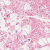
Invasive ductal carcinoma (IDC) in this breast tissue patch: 0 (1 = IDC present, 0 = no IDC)